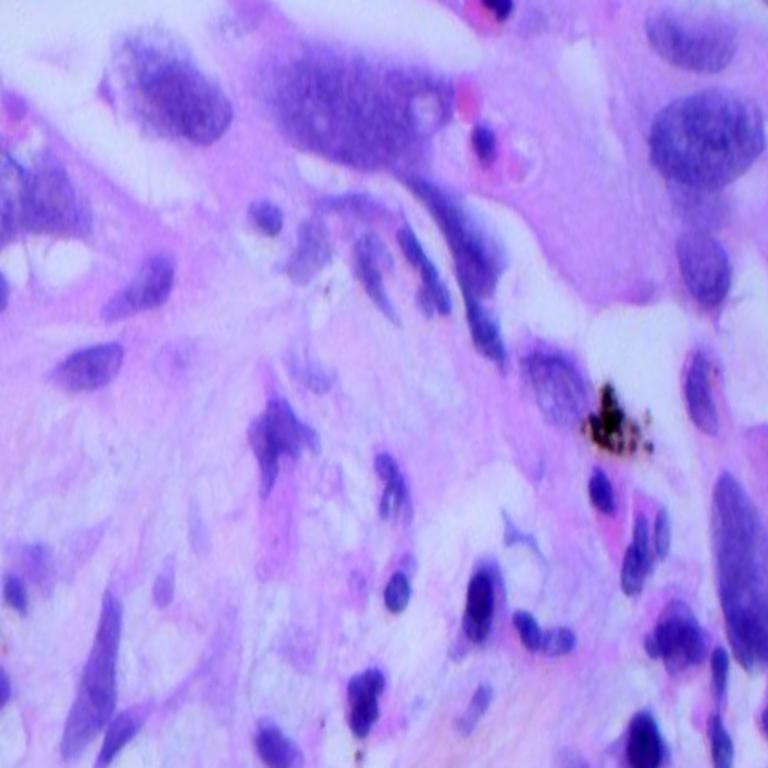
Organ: lung
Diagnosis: adenocarcinomas